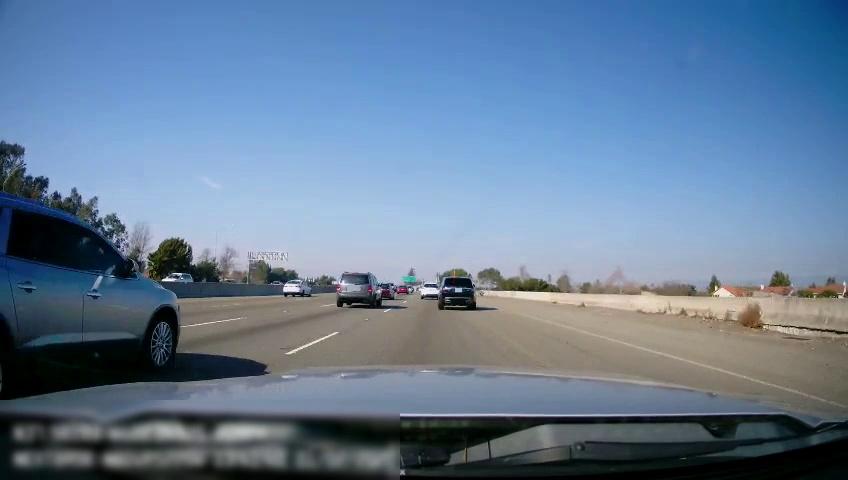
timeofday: Day
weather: Sunny
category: Drivable Space
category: Vehicles | Car
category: Vehicles | SUV
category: Vehicles | Car
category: Vehicles | SUV
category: Vehicles | SUV
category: Vehicles | Car
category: Vehicles | SUV
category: Vehicles | SUV
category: Lanes | Current Lane
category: Lanes | Current Lane
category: Lanes | Alternate Lane
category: Lanes | Alternate Lane